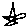
Label: star